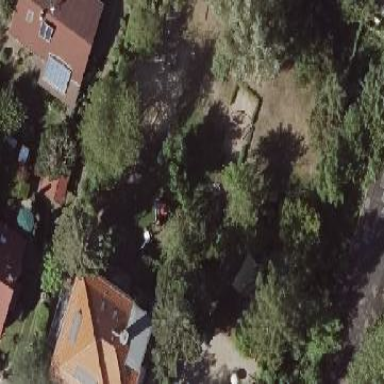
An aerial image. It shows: Kindergarten.